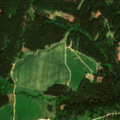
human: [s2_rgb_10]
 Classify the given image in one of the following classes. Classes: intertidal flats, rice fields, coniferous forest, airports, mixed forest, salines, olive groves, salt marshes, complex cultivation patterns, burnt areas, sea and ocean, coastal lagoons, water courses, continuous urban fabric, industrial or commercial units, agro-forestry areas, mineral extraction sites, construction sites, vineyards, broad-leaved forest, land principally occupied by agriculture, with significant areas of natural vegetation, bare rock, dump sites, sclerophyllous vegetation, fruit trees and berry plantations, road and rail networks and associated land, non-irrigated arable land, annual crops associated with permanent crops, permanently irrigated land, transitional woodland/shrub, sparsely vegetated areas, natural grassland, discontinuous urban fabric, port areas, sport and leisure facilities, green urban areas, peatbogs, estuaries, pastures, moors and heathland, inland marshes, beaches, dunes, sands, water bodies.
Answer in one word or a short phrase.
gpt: non-irrigated arable land, coniferous forest